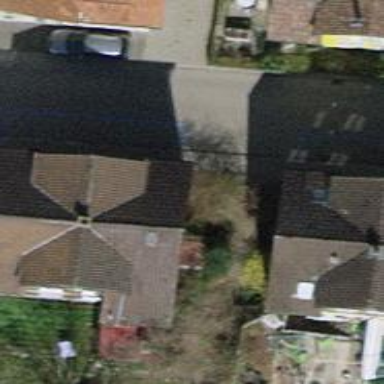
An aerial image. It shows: Detached building.